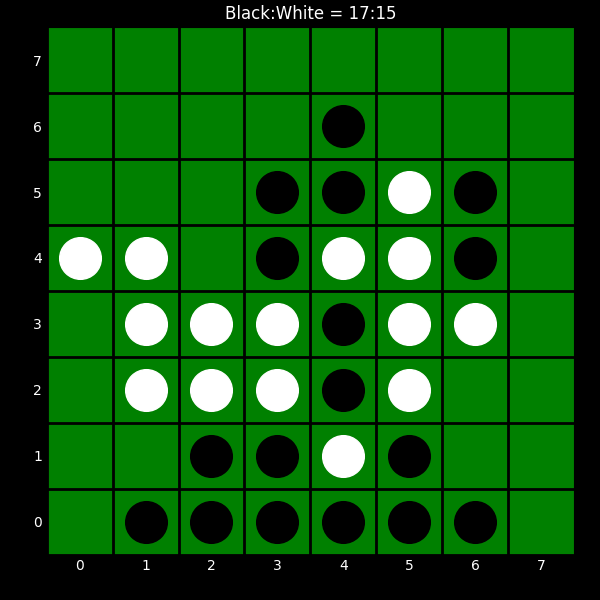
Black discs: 17
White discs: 15